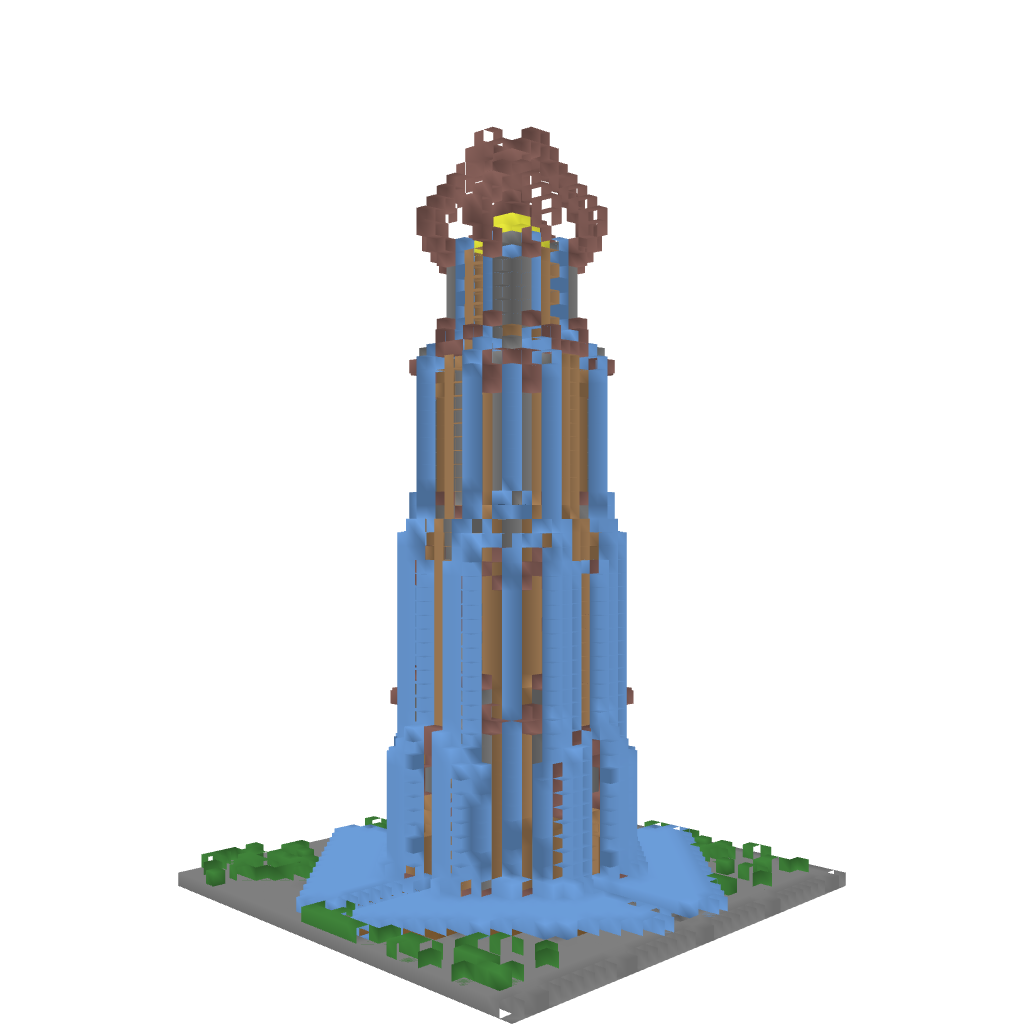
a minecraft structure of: Water Tower by iEdgy good quality